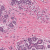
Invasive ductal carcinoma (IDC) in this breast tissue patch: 0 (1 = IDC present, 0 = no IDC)